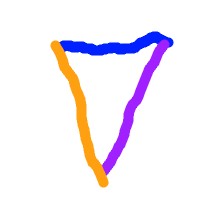
Shape: triangle